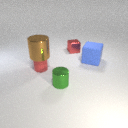
small red rubber cylinder below large brown metal cylinder